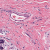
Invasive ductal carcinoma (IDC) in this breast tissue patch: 0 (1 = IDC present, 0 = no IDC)